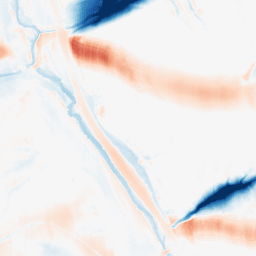
Category: morphological
Decomposition family: morphological_ellipse
Decomposition parameters: operation: average
width: 50
height: 20
Upsampling method: quintic
Upsampling parameters: scale: 4
Upsampling scale: 4